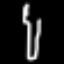
Label: fork